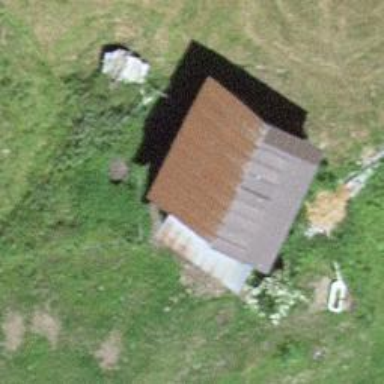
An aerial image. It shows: Rural barn.